Field crop: maize
Growth stage: 2
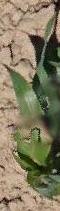
Species: maize